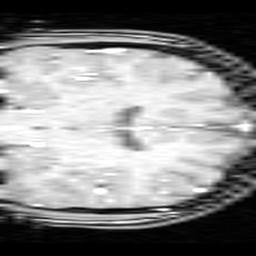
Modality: inplaneT1
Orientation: coronal
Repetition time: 0.2 s
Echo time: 0.0036 s